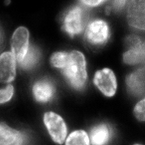
Tissue sample: colon
Magnification: 5.0x
Cell type: Stem and progenitor cells
Senescence state: senescent